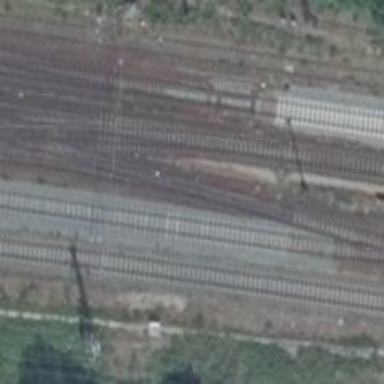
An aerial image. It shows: Railway track with contact lines for electrification.